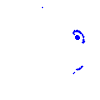
Particle: electron